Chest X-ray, AP view. Patient: 37 years old, sex F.
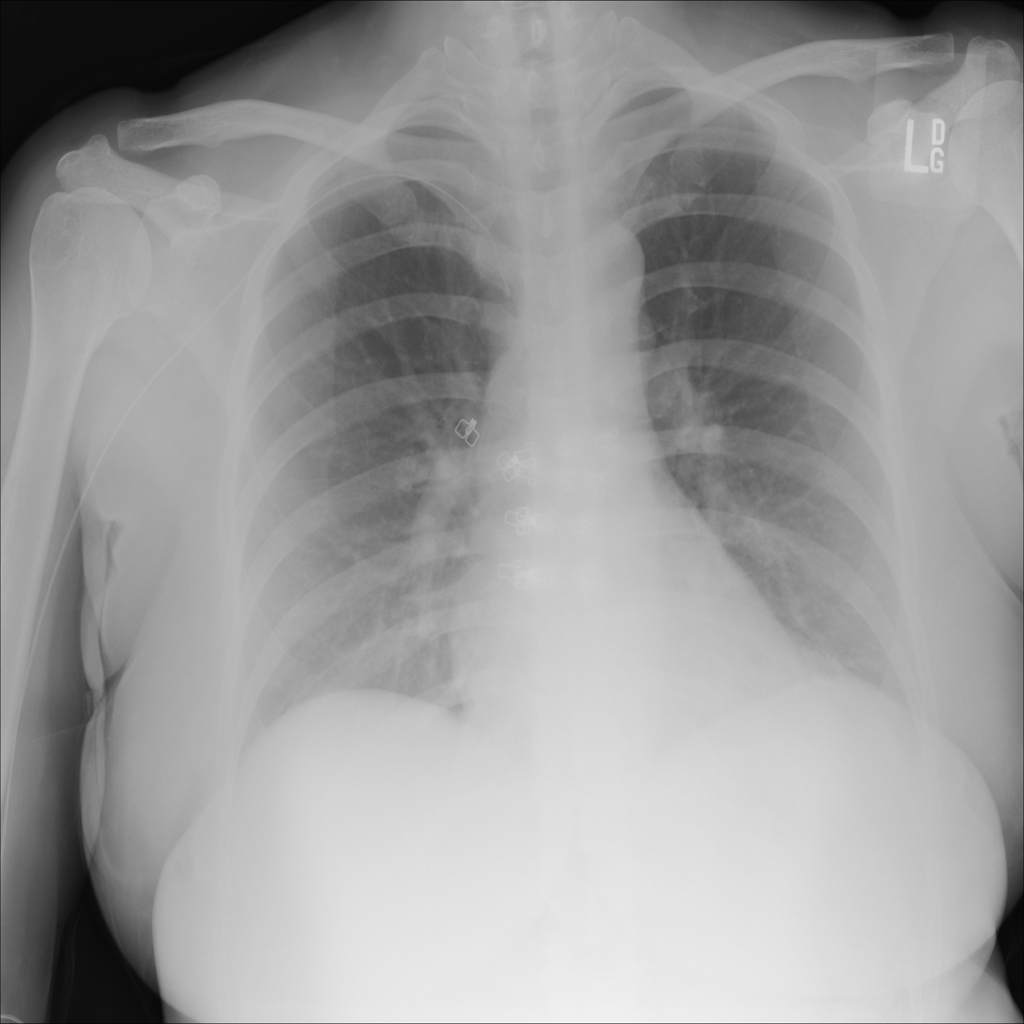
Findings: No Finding